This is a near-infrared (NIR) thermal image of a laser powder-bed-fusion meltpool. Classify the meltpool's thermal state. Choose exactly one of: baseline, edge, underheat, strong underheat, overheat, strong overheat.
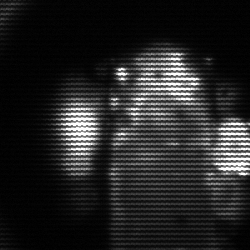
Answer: strong underheat